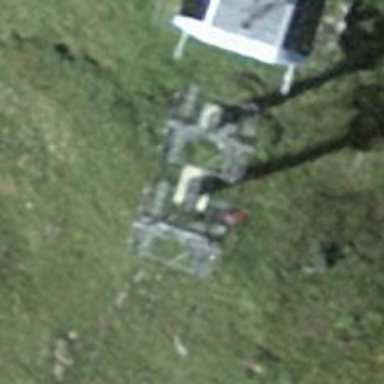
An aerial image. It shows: Pylon for aerialway.